Field crop: tomato
Growth stage: 1
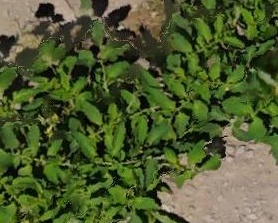
Species: tomato